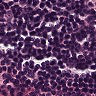
Metastatic tissue present: no